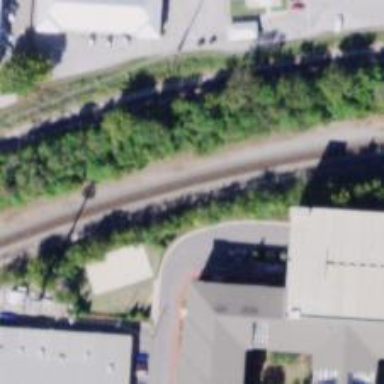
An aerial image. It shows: Railway siding with rails.